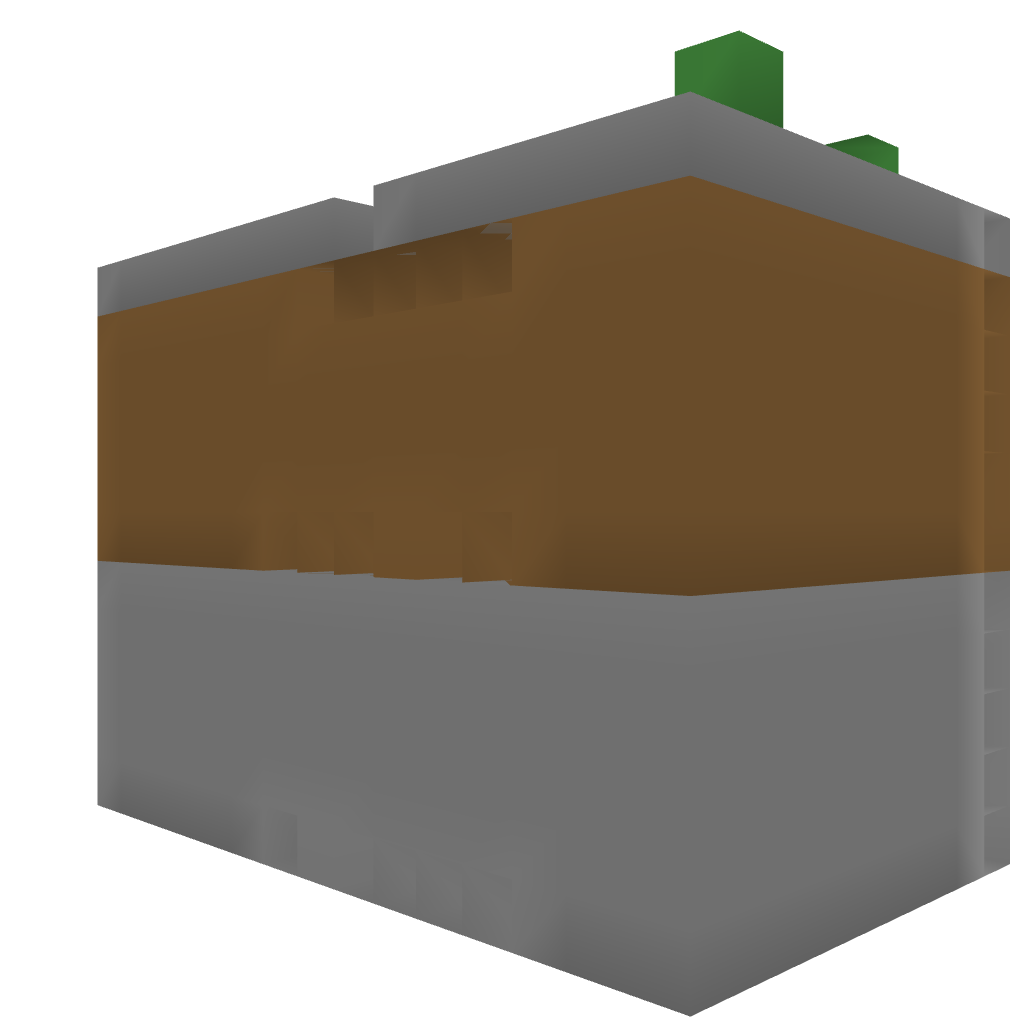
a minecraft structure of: Self Making House bad low quality